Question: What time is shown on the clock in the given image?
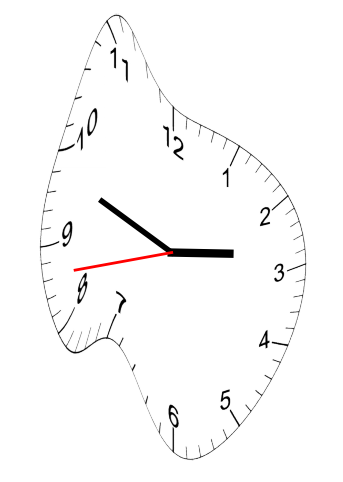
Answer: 02:48:43